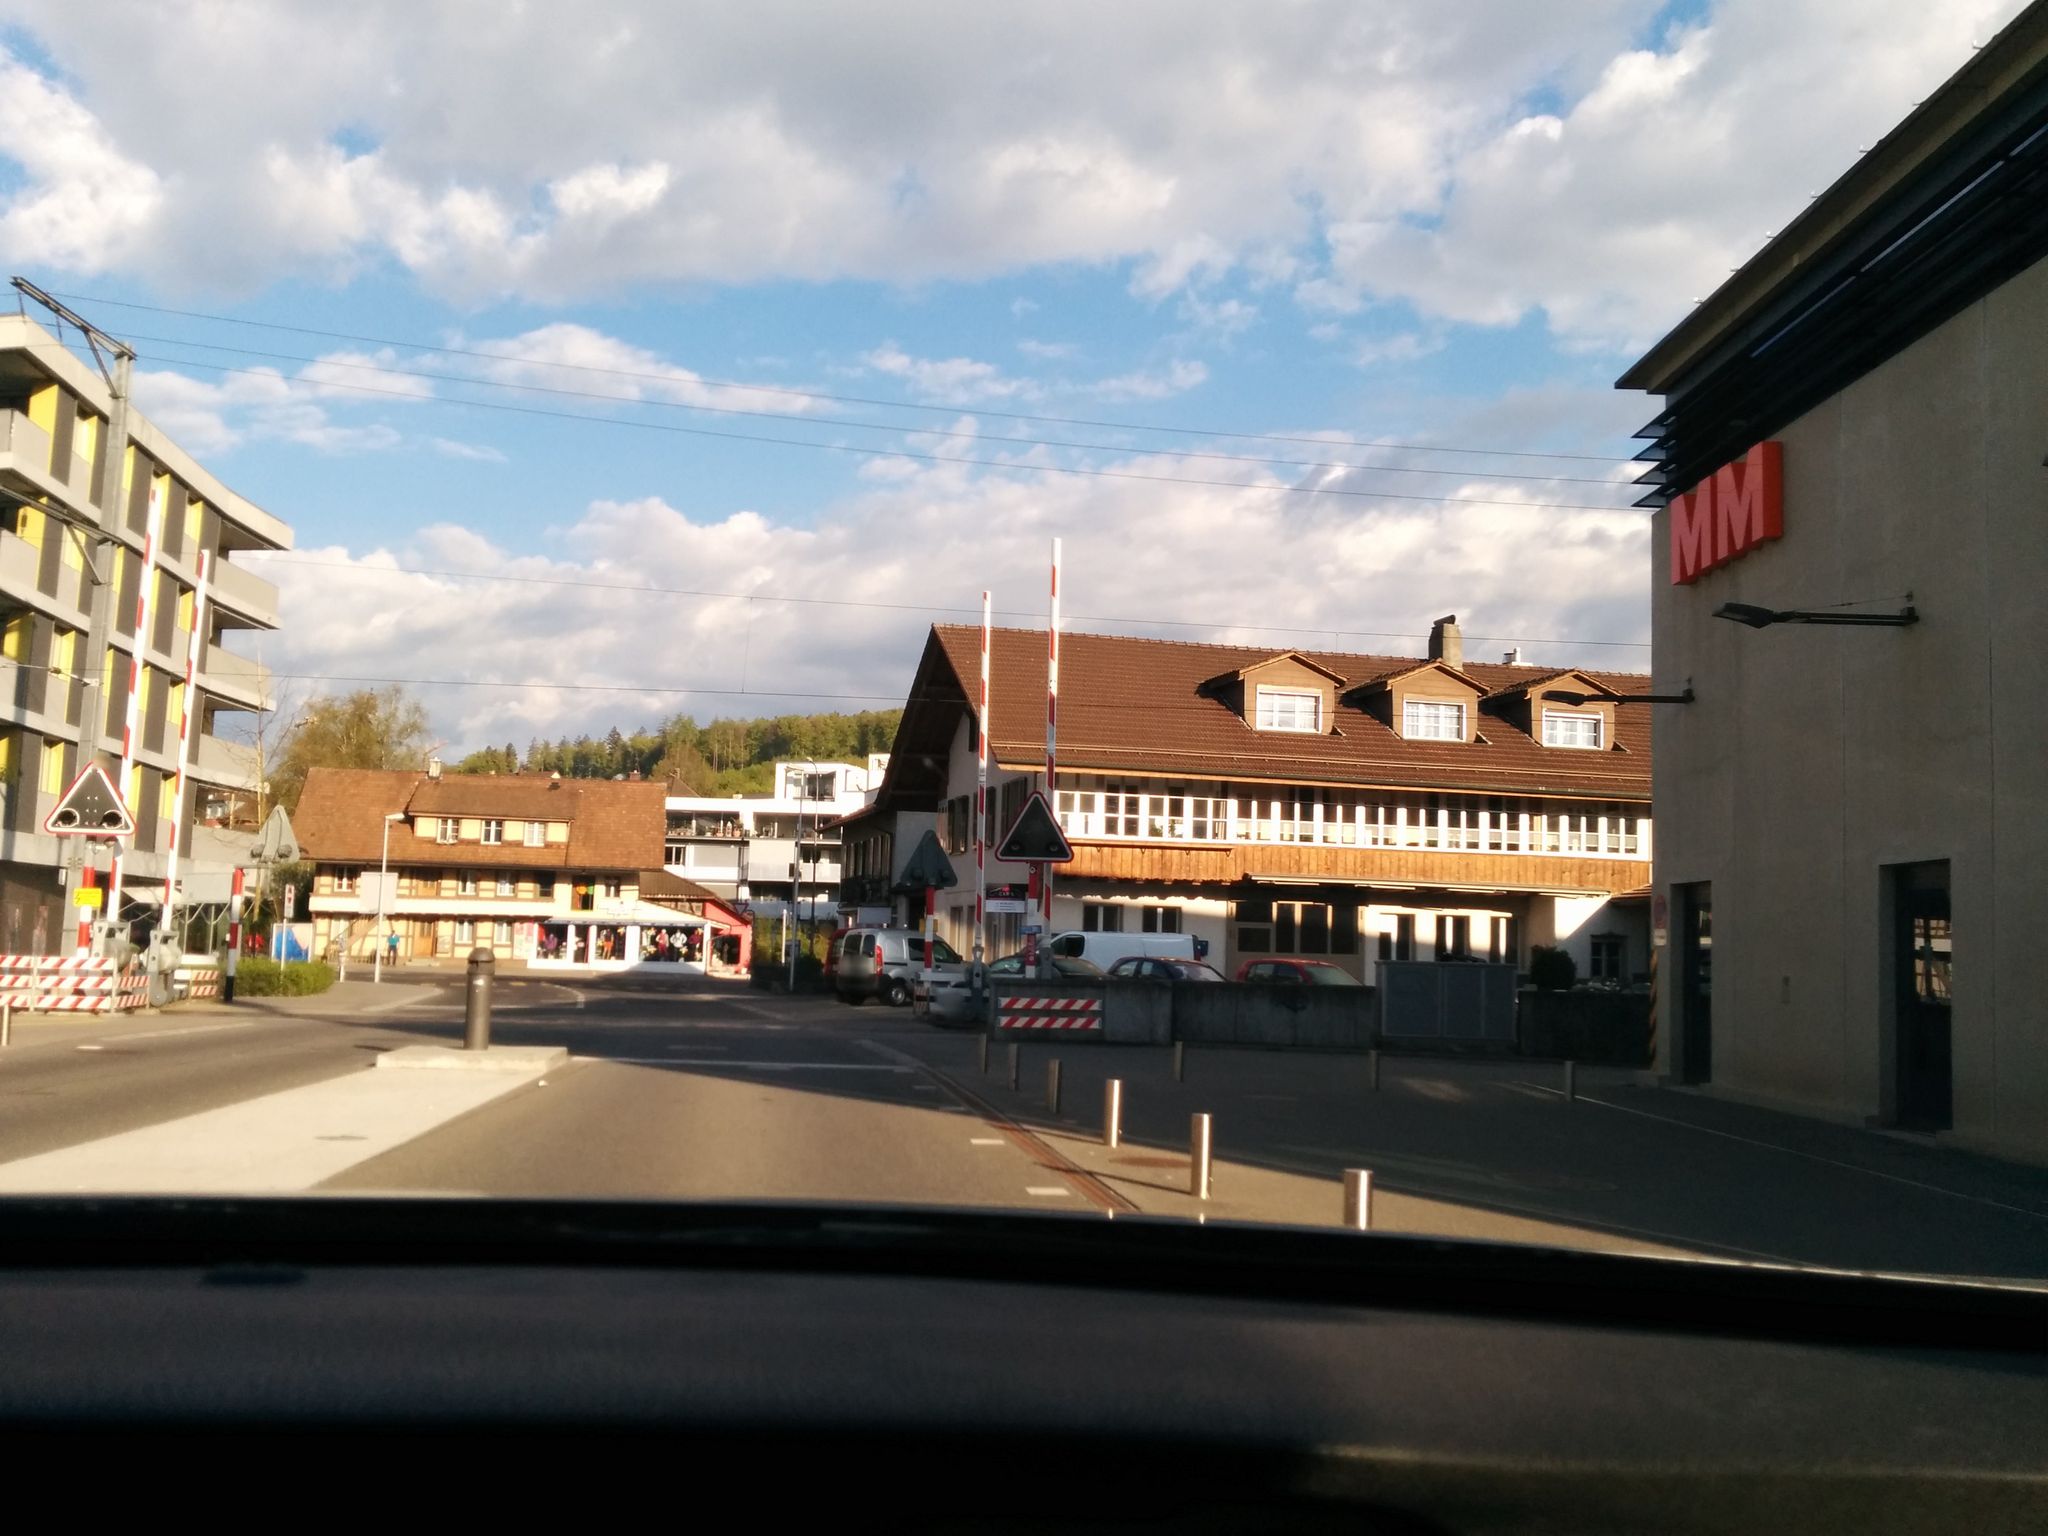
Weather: clear
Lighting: day
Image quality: good
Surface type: driving surface
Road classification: footway
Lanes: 2
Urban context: urban centre
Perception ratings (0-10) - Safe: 2.68, Lively: 5.12, Beautiful: 1.66, Boring: 3.33, Depressing: 1.68, Wealthy: 5.75